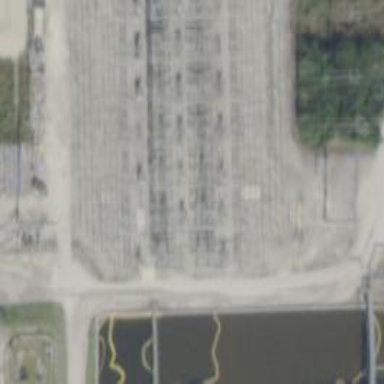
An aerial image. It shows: Switch for power supply.